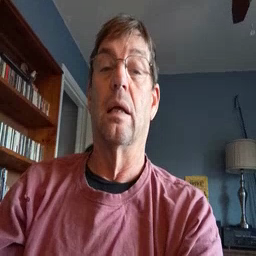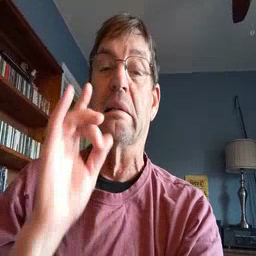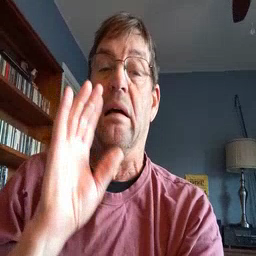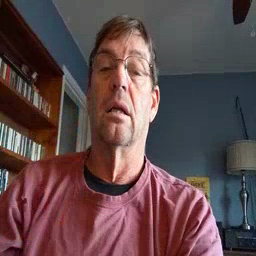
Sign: yucky